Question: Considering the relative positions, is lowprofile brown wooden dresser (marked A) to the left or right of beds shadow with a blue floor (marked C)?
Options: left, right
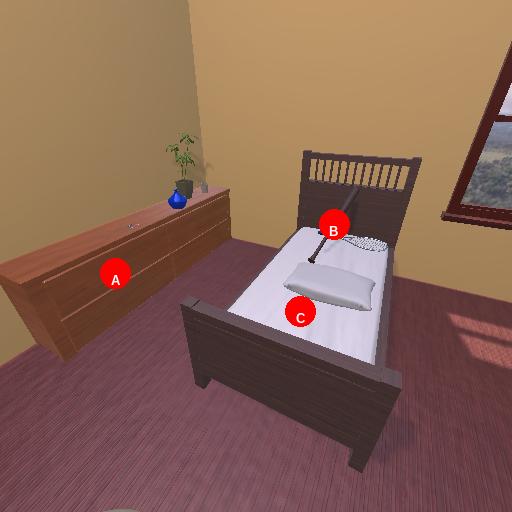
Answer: left